Question: My app setup is the following

With this setup, when I press the button in table 2 it pushes the view (table3) in the "nav 2" hierarchy.
What I need to do is to press the button on table 2 and push the view (table3) but in the hierarchy of the "nav 1". And if I press the "back" button in table 3, I want to go to the "Table 1", and NOT being able to return to the table2 view.
I need to do this programmatically. Im a beginner in iOS development, and I know I should modify use the method:
'''
[self.navigationController pushViewController:..........];
'''
But the problem is that in this way I am pushing it to the navigation controller of "self" meaning nav2. How do I push it to nav1?
The layout I need is similar to the one found in "Messages" app when adding a new message thread.
Thank you!
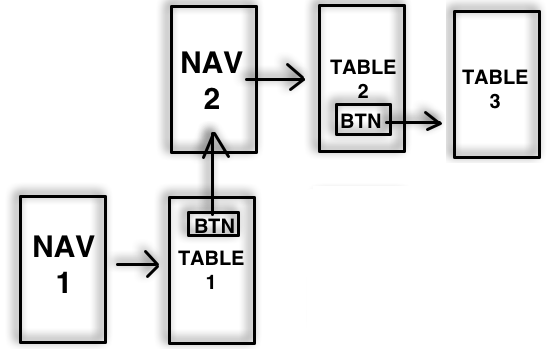
Answer: If you are trying to model the Messages app of navigation, you need to present a modal view controller with a navigation controller.
'''
NewViewController *newVC = [[NewViewController alloc] initWithNibName:@"NewViewController" bundle:nil];
UINavigationController *newNav = [[UINavigationController alloc] initWithRootViewController:newVC];
[newVC release];
[self.navigationController presentModalViewController:newNav animated:YES];
'''